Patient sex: M
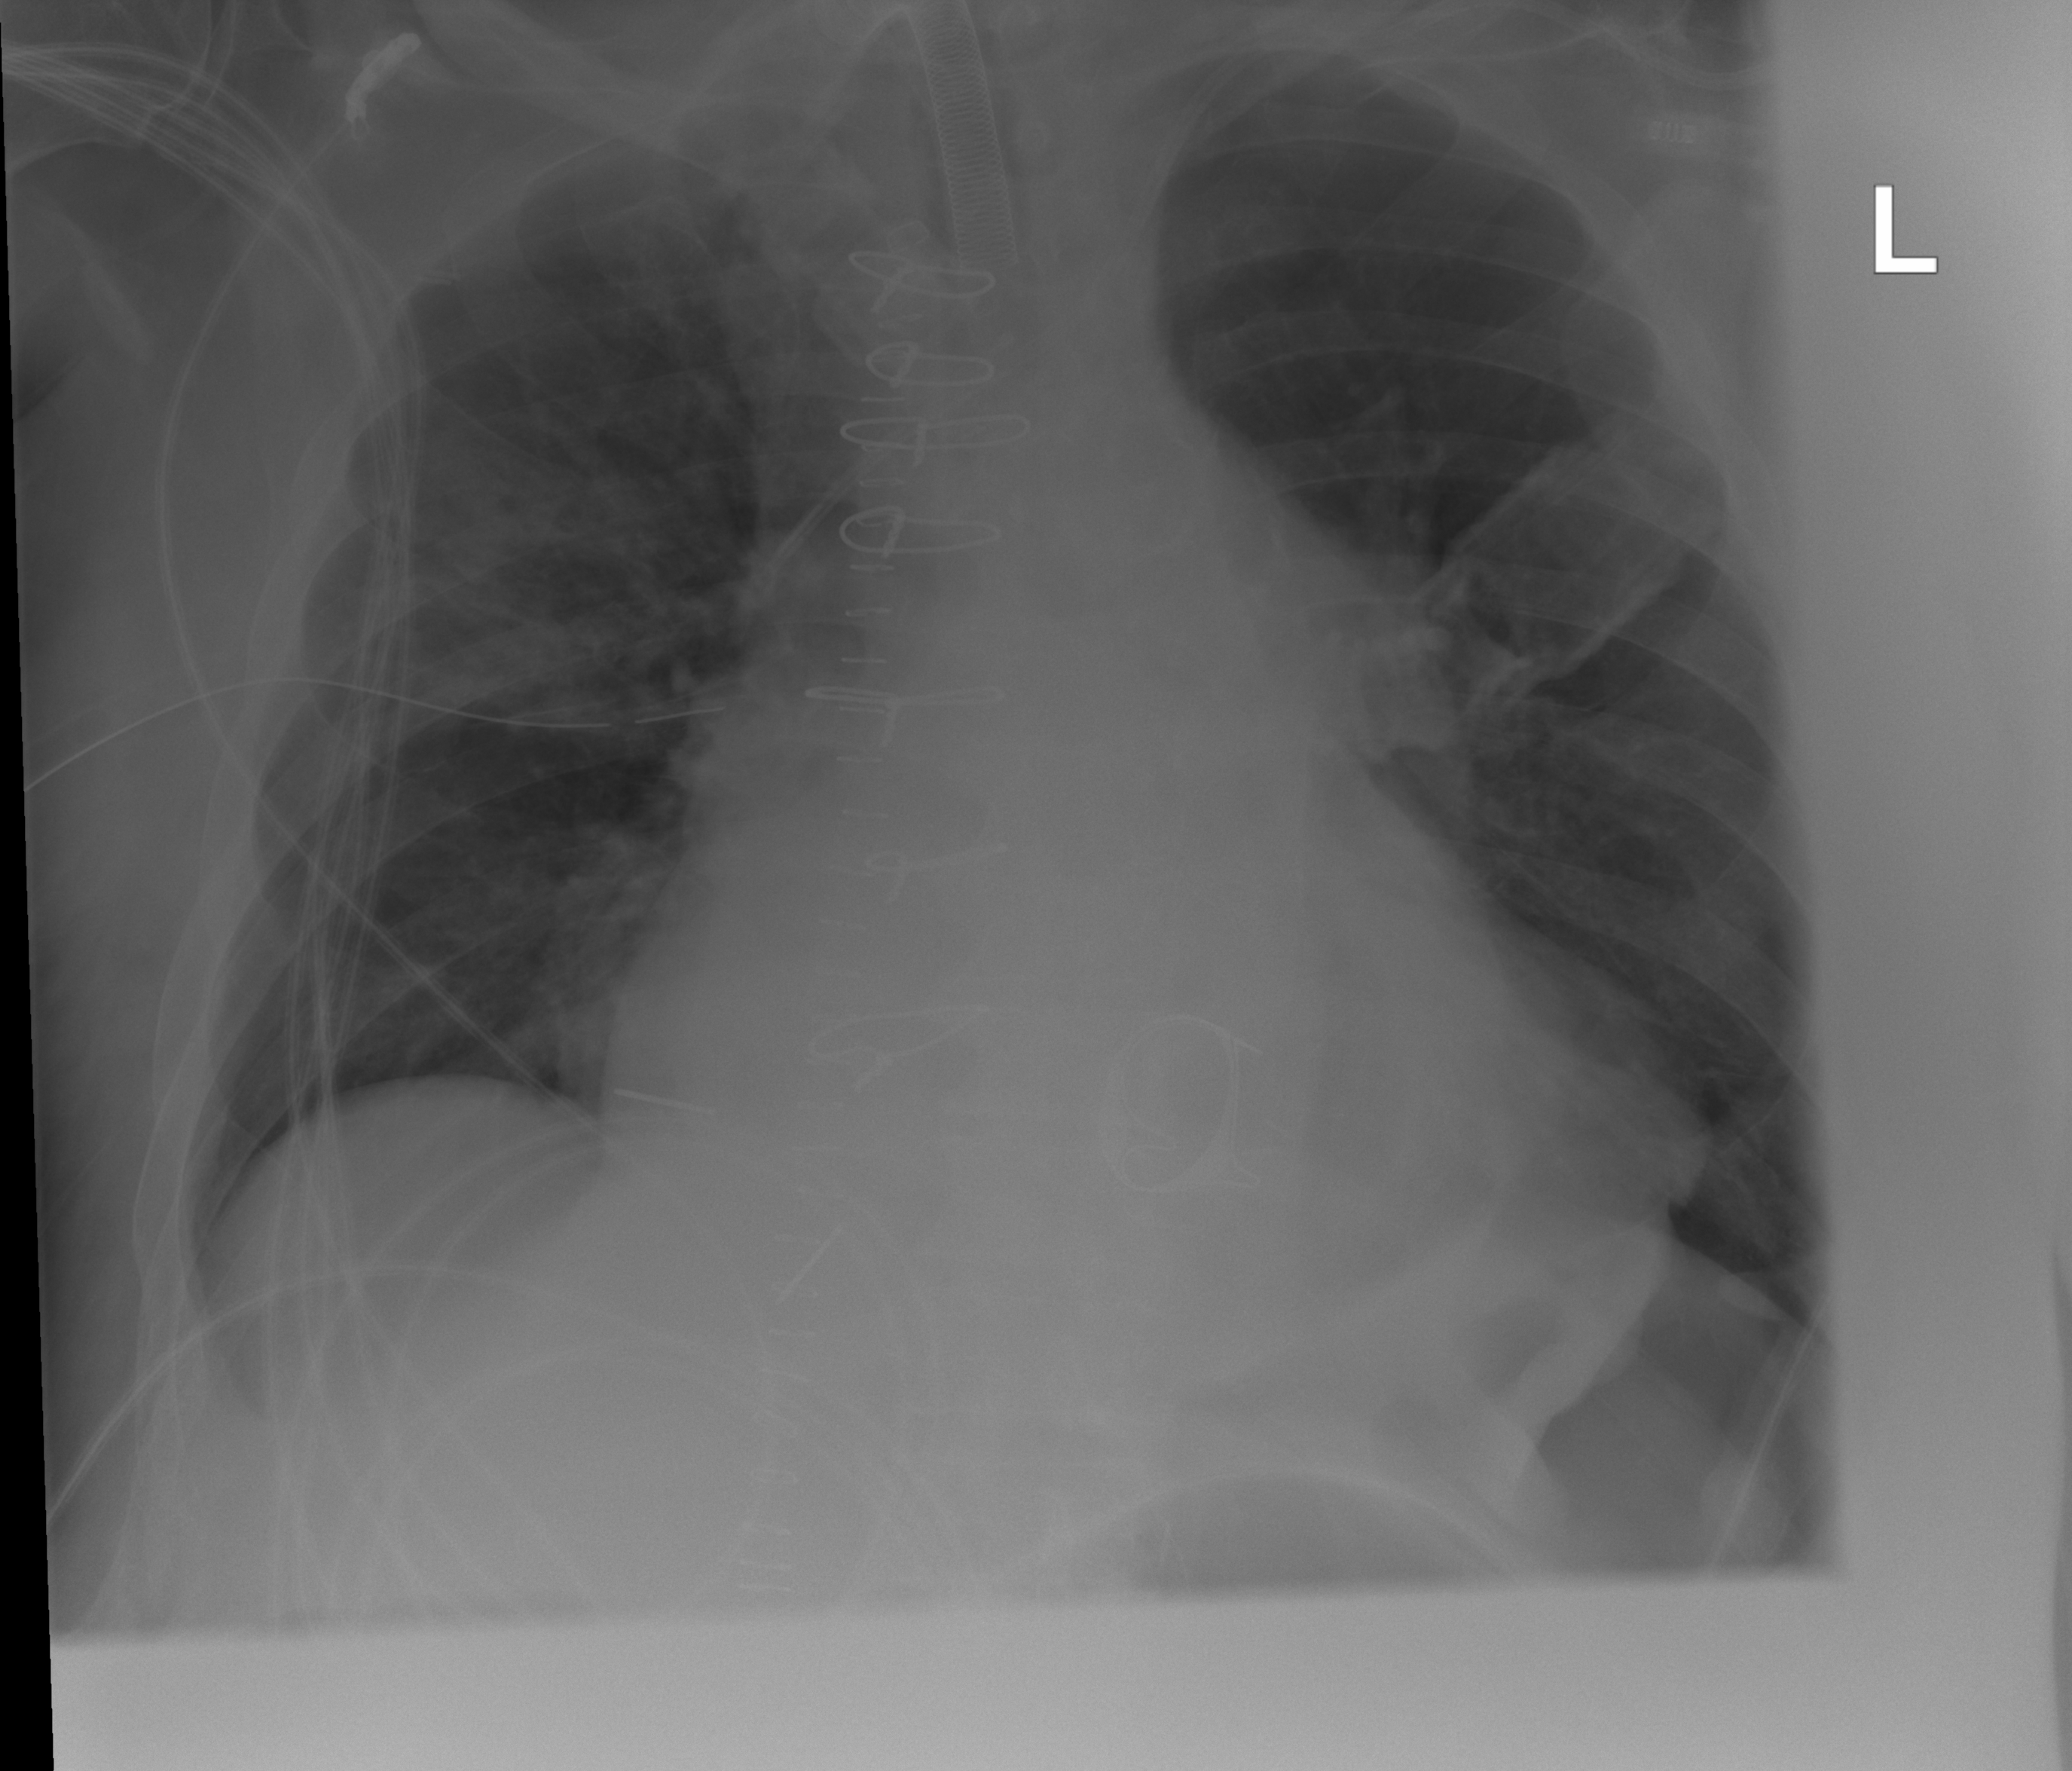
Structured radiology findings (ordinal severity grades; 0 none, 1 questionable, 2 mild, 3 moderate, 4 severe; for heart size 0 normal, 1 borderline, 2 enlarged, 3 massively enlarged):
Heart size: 2
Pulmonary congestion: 0
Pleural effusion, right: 0
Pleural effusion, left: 1
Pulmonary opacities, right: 0
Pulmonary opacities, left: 0
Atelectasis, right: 2
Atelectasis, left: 2